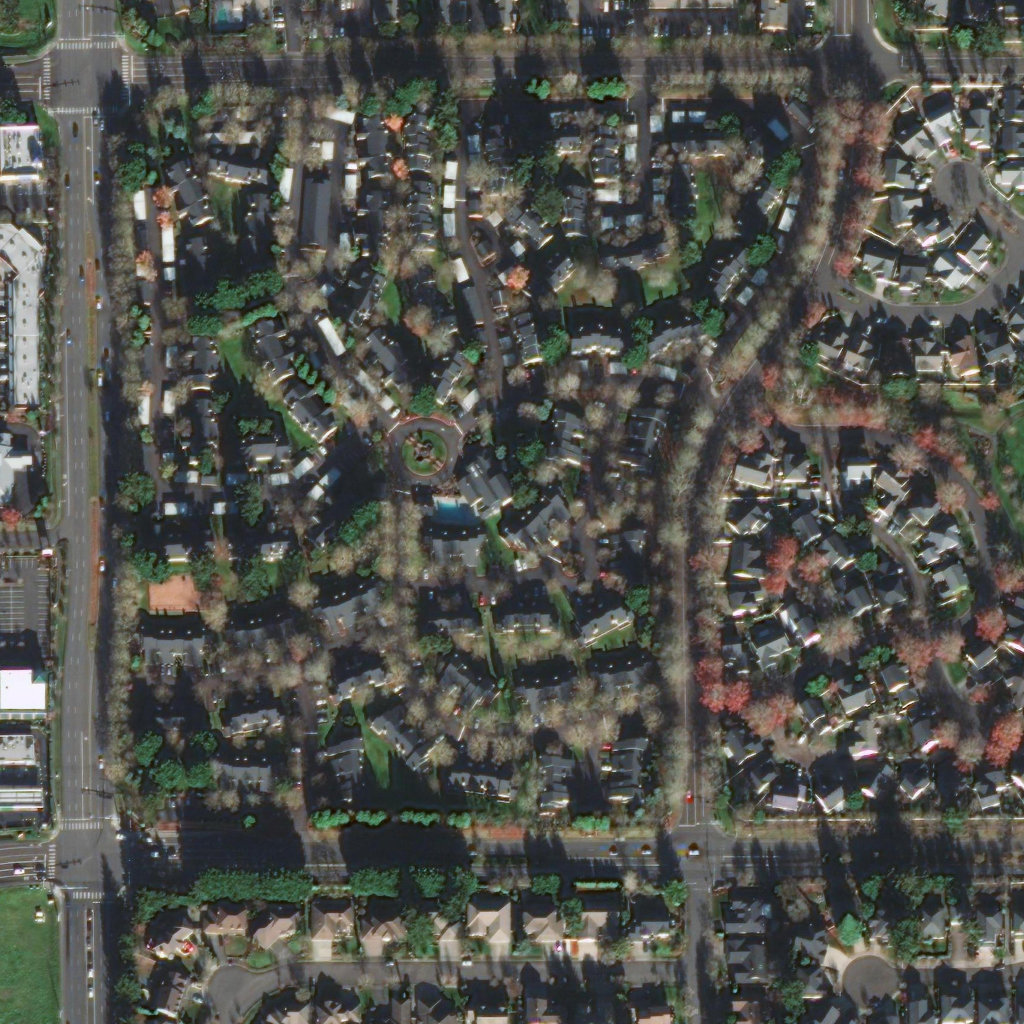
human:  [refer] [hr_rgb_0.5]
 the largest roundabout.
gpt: <box>[[37, 40, 45, 47, 0]]</box>